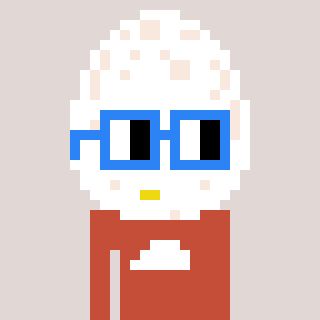
a pixel art character with square blue glasses, a egg-shaped head and a rust-colored body on a warm background